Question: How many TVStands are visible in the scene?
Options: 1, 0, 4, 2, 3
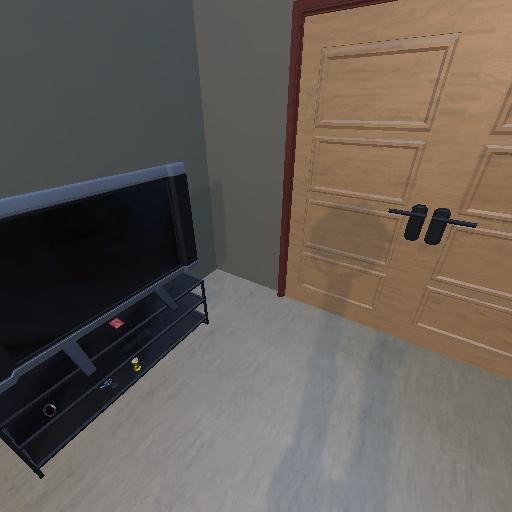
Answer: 1